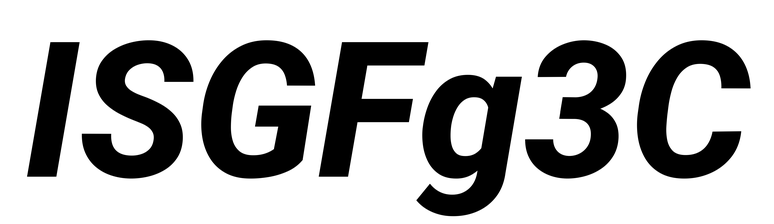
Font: Roboto-Italic_ExtraBold_Italic